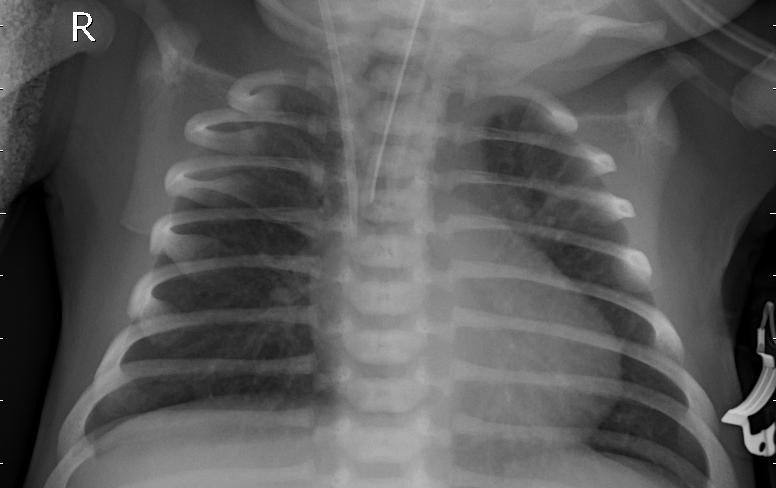
Diagnosis: PNEUMONIA